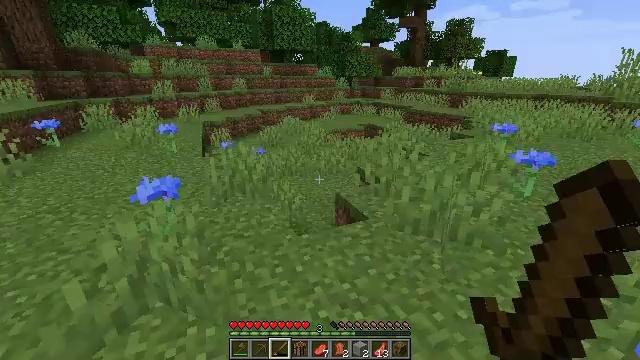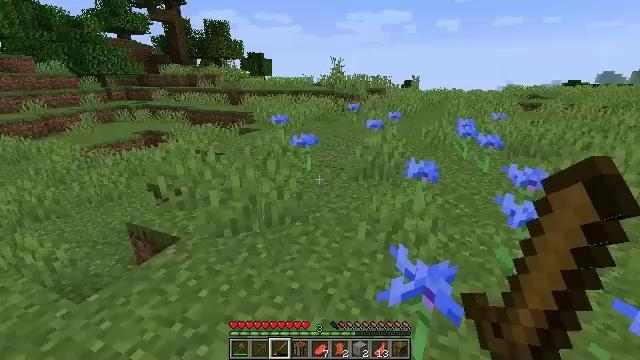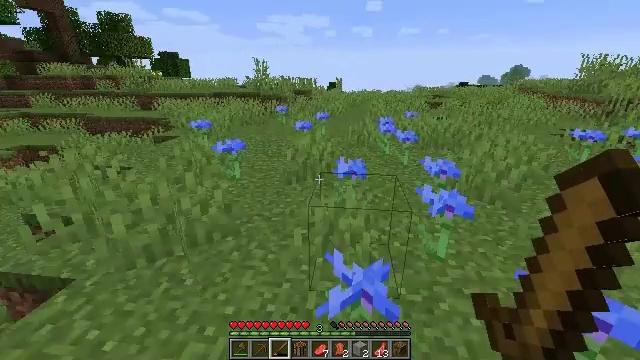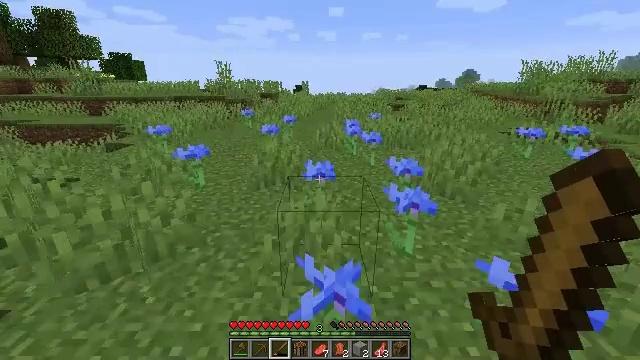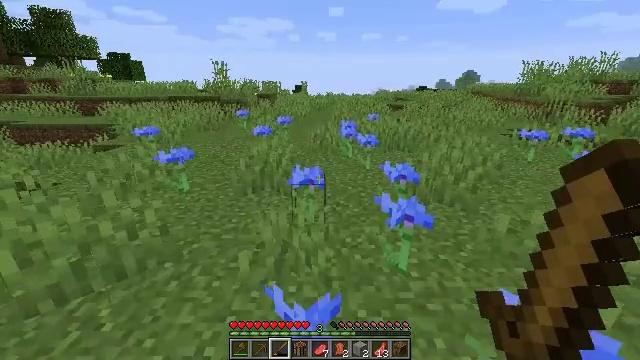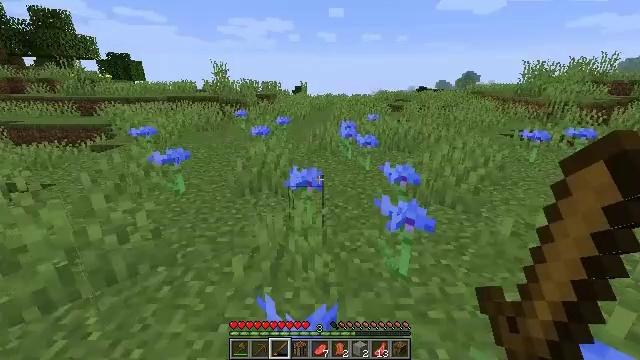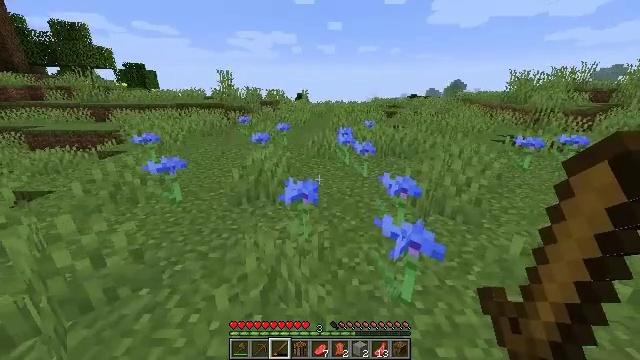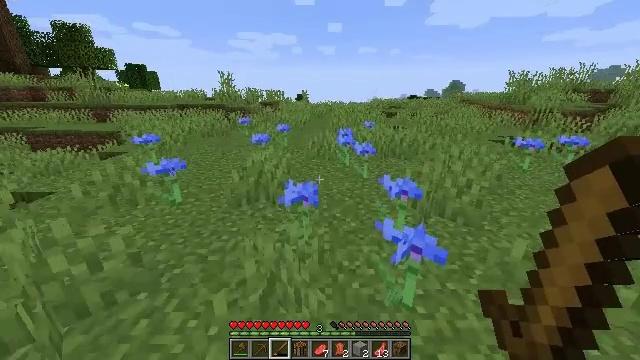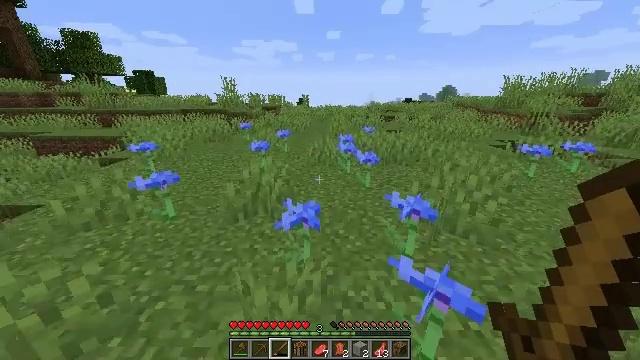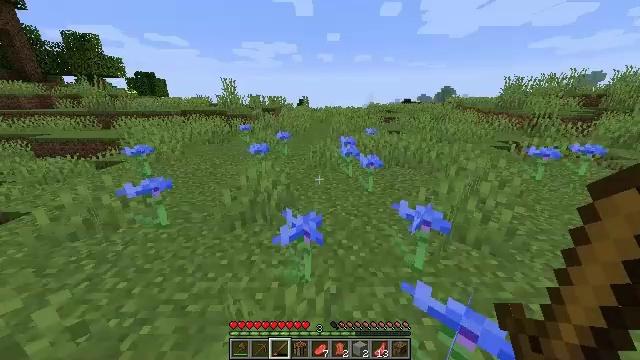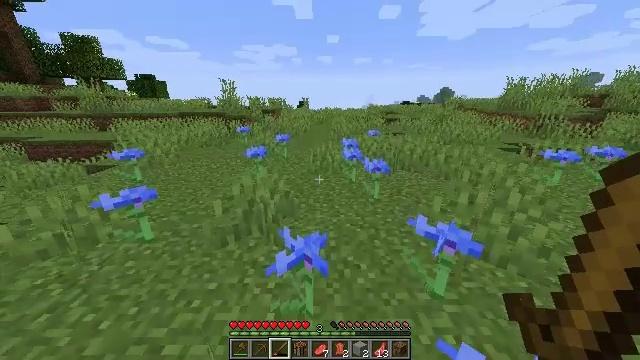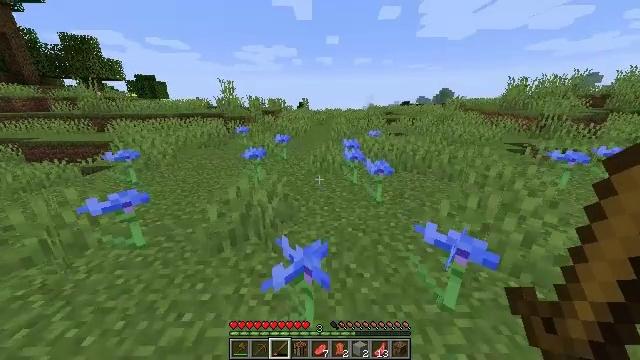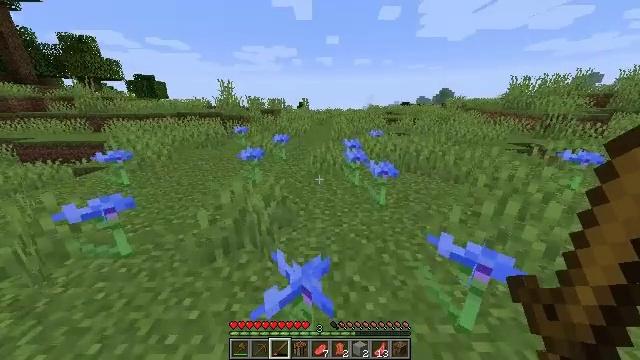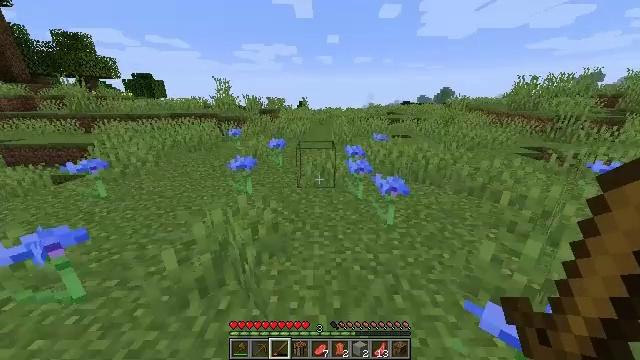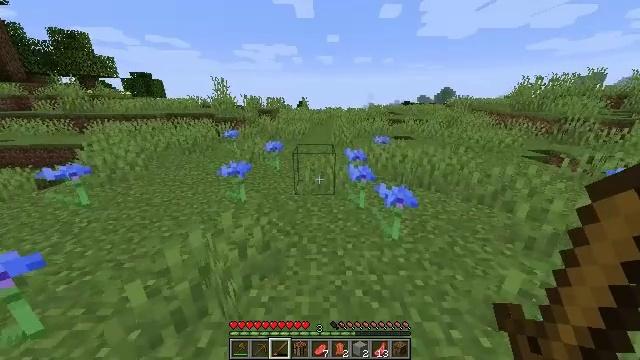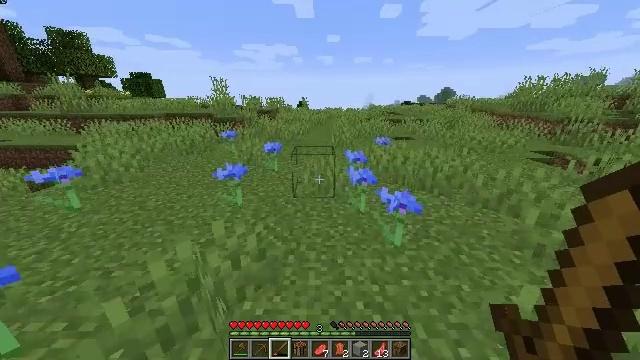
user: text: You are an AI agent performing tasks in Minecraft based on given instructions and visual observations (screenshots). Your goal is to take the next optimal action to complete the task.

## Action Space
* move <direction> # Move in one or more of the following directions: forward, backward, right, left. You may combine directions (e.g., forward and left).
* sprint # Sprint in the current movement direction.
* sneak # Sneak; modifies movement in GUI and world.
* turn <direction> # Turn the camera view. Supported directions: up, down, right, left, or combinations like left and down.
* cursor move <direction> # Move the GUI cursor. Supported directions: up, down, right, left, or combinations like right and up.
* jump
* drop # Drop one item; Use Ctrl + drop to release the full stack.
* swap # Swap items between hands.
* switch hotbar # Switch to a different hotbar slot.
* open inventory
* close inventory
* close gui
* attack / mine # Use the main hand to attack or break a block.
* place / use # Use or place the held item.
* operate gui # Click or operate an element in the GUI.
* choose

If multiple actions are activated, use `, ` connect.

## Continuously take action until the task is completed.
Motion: motion action
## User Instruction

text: Mine the grass in the plains.
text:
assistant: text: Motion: move forward and move right, turn right
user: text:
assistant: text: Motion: move forward and move right, turn right
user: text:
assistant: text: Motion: move forward and move right, turn right
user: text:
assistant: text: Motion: move forward
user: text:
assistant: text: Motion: move forward, sprint
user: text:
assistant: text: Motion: move forward, sprint
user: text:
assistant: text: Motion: move forward, sprint
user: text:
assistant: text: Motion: move forward, sprint
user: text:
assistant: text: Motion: move forward, sprint
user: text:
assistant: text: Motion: move forward, sprint
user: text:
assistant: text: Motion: move forward, sprint
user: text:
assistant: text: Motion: move forward, sprint
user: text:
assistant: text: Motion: move forward, sprint
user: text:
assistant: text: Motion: move forward, sprint
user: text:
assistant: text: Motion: move forward, sprint
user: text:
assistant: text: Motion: move forward, sprint
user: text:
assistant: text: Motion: move forward, sprint
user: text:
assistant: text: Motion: move forward, sprint
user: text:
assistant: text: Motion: move forward, sprint
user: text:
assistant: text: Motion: move forward, sprint
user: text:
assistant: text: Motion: move forward, sprint
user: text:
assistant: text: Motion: move forward, sprint
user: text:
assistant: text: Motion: move forward, sprint
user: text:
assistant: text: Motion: move forward, sprint
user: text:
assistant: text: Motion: move forward, sprint
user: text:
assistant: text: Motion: move forward, sprint
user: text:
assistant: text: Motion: move forward, sprint
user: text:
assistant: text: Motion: move forward, sprint
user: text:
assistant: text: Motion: move forward, sprint
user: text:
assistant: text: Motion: move forward, sprint